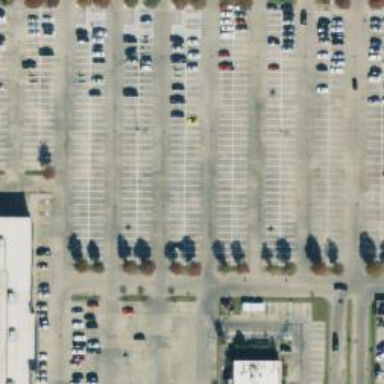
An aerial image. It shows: Parking space is available.